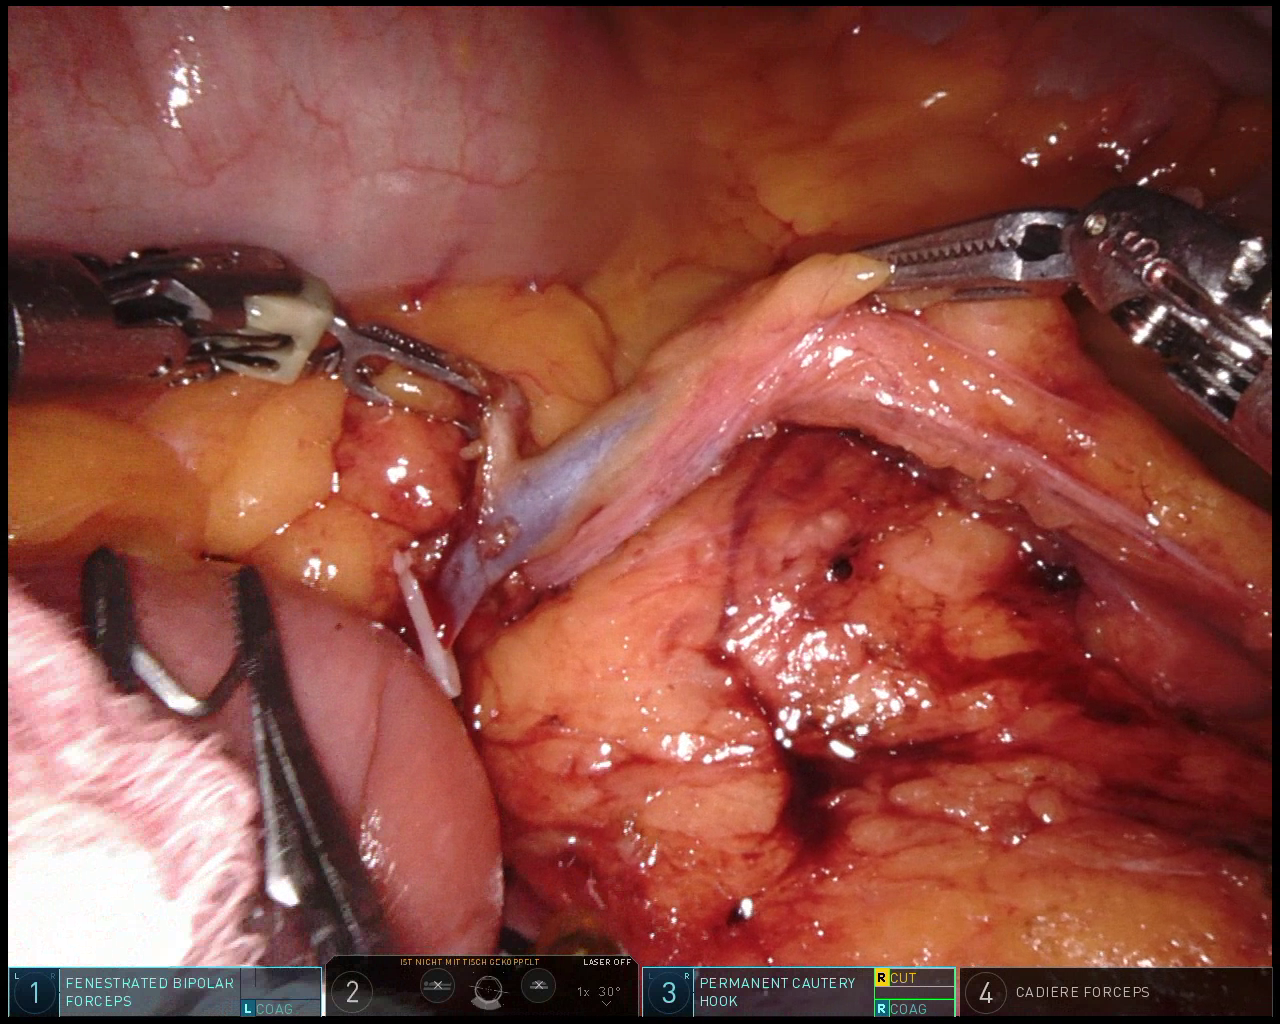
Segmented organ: intestinal_veins
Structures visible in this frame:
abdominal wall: no
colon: yes
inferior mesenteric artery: no
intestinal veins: yes
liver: no
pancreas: no
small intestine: yes
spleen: no
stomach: no
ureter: no
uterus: no
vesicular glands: no